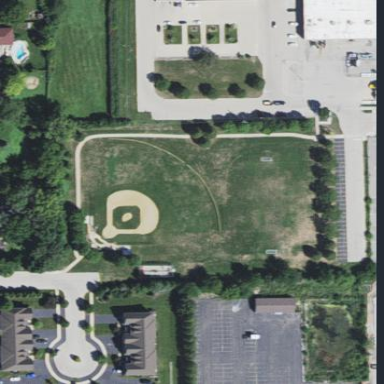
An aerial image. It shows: Baseball pitch for leisure land activities.